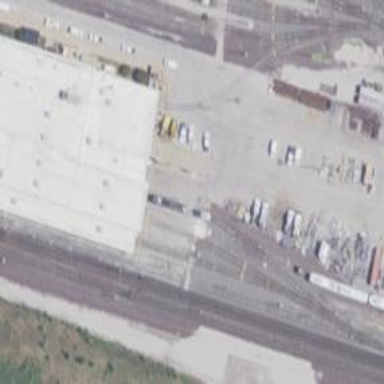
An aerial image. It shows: Light rail service yard with electrified contact lines.